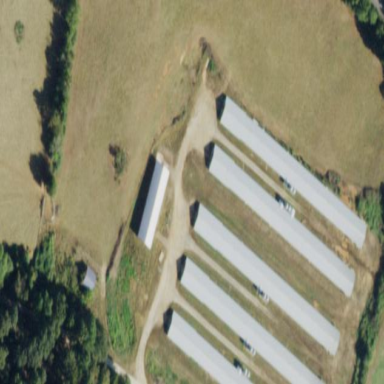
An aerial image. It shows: Farm auxiliary building.